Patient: sex F, age 61
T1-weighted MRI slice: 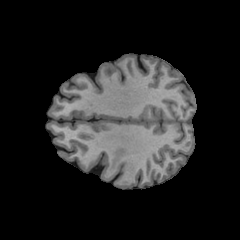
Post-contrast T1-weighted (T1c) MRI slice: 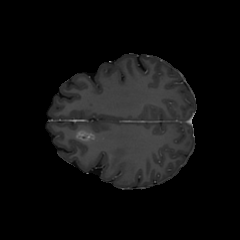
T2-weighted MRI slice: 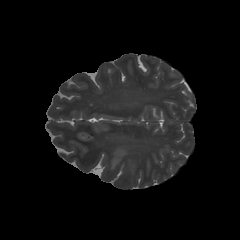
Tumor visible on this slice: yes
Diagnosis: Glioblastoma, IDH-wildtype
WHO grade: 4